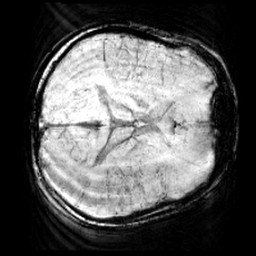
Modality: minIP
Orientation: axial
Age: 11
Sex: male
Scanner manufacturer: siemens
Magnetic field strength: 3 T
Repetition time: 0.027 s
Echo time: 0.02 s